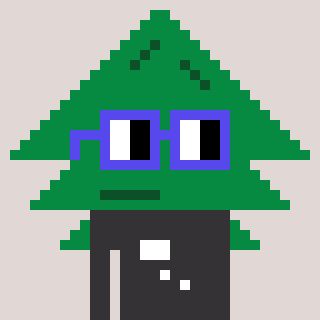
a pixel art character with square blue glasses, a fir-shaped head and a grayscale-colored body on a warm background